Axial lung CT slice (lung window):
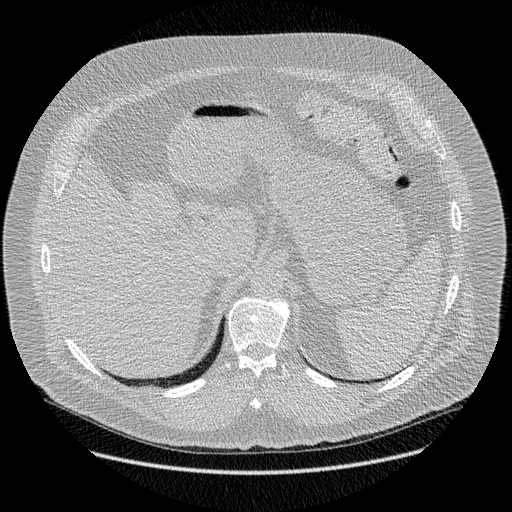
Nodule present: no